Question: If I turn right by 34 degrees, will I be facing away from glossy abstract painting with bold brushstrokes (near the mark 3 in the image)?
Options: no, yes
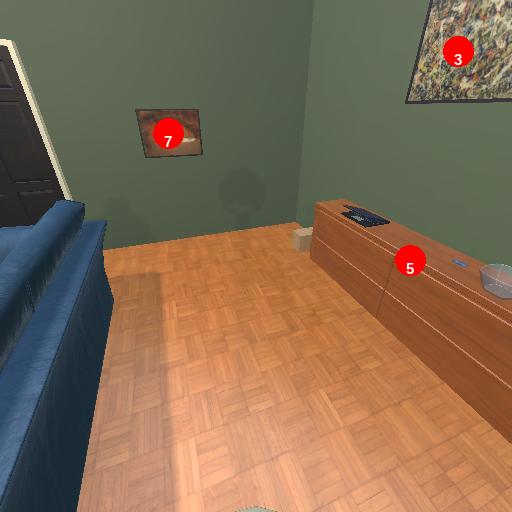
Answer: no